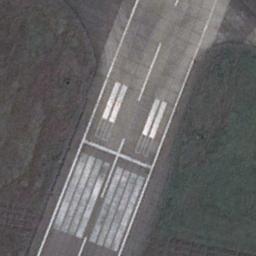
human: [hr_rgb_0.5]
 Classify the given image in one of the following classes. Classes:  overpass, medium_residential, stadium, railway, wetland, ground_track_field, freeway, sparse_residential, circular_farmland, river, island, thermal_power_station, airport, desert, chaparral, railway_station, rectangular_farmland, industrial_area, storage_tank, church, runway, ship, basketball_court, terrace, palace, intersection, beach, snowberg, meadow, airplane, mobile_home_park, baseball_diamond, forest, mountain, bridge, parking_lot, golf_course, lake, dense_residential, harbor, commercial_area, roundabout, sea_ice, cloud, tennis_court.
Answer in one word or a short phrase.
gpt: runway